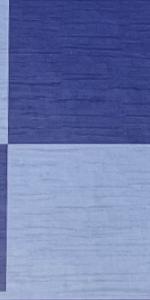
Label: Empty